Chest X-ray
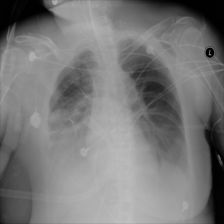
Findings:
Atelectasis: positive
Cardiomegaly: negative
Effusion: positive
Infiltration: positive
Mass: negative
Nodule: negative
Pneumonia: negative
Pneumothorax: negative
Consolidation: negative
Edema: negative
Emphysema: negative
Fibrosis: negative
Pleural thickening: negative
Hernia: negative